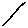
Label: line